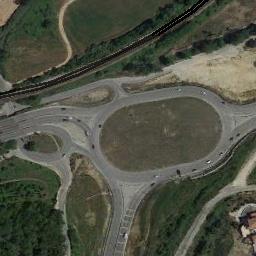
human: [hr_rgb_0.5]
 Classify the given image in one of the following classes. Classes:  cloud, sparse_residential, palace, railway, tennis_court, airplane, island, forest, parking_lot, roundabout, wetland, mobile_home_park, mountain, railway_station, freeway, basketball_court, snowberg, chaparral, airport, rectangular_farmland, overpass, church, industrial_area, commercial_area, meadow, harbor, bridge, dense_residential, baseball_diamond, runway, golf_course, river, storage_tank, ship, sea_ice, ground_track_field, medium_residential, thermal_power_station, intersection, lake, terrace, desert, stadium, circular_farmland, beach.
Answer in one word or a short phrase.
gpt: roundabout